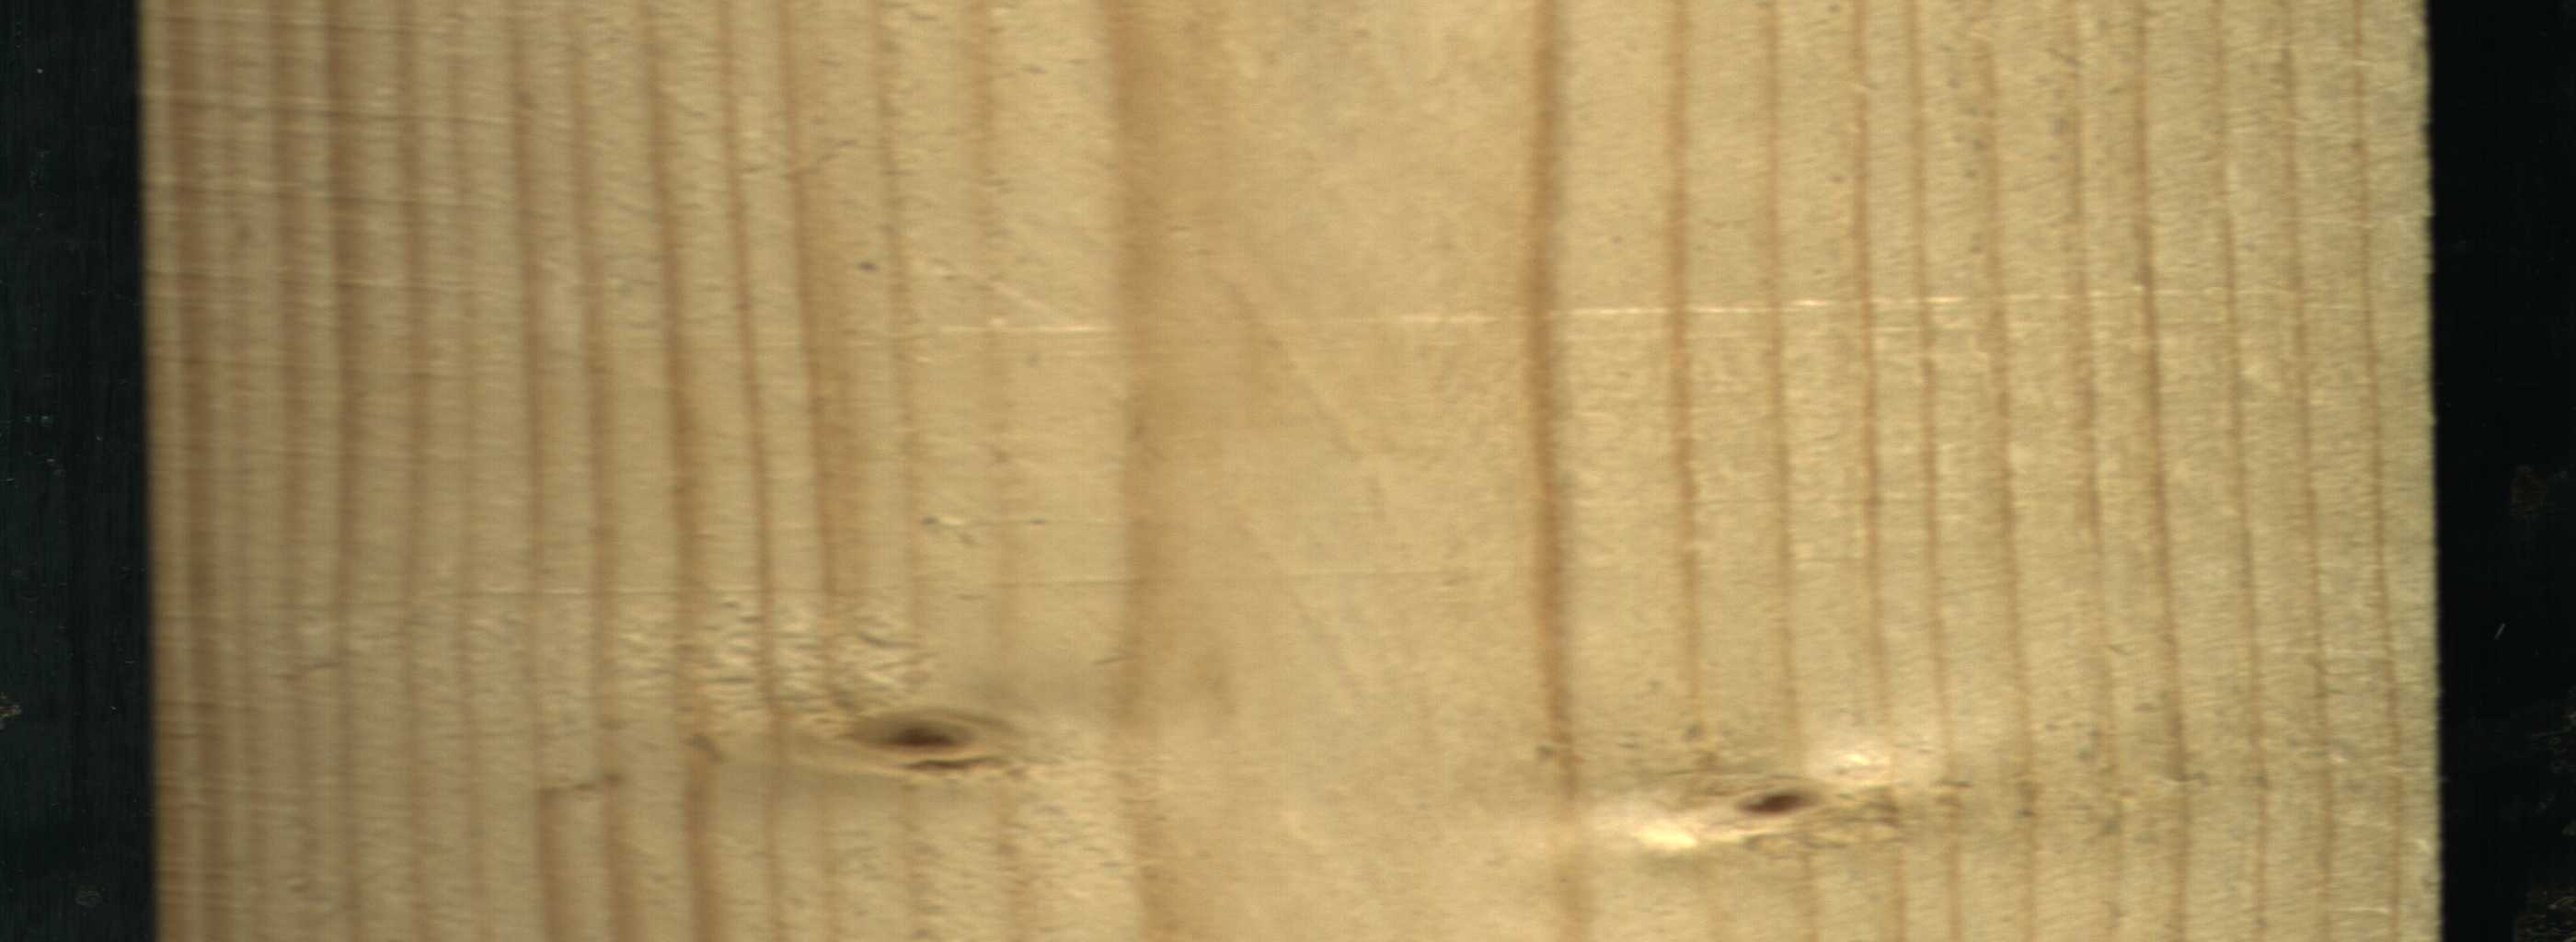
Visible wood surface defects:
Live_Knot
Live_Knot